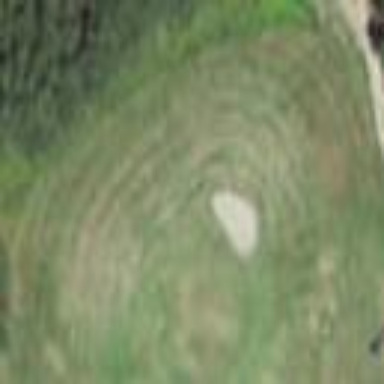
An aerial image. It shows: Grassy area designated for driving range golf.